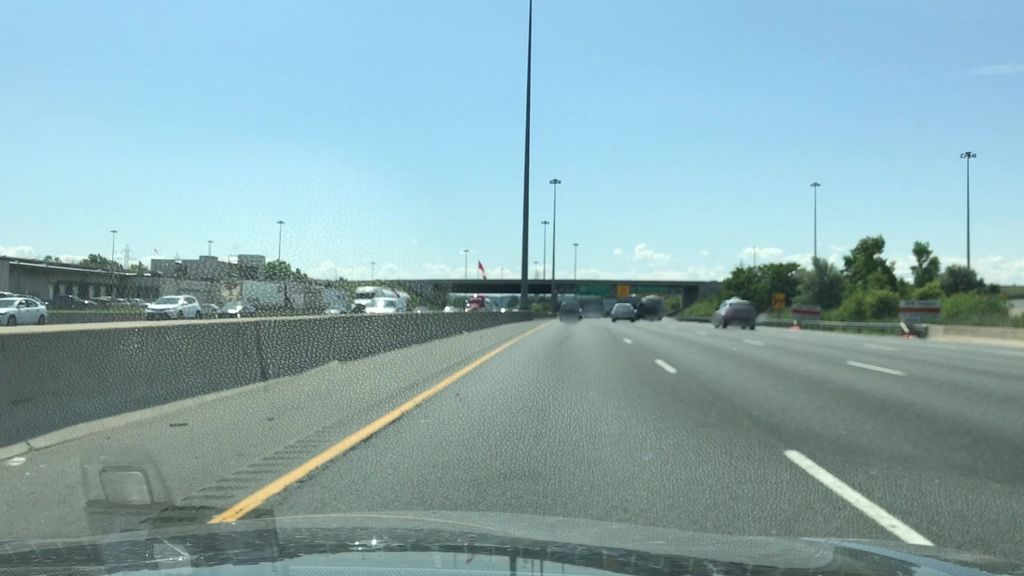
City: hamilton